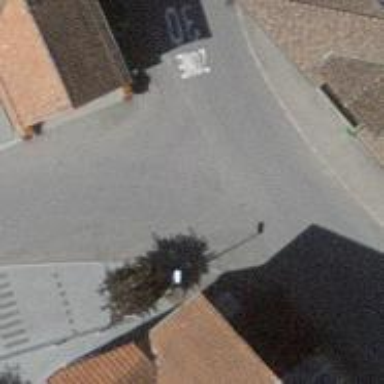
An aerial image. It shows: Post box.